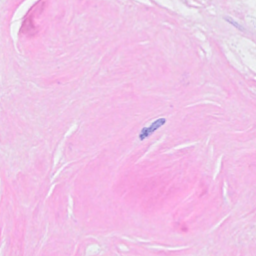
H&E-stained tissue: Breast